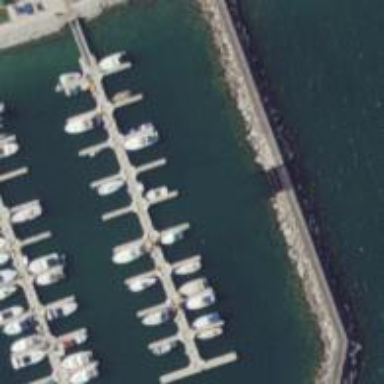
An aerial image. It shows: Man-made pier.